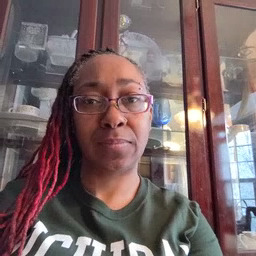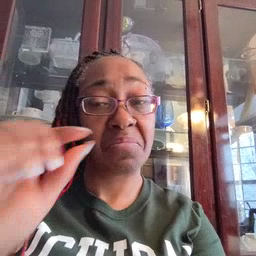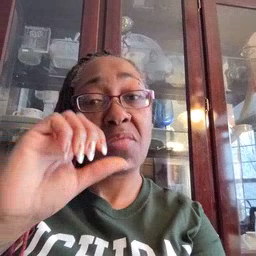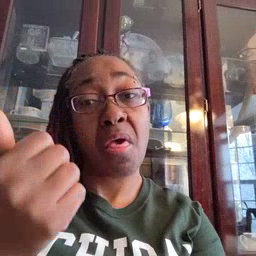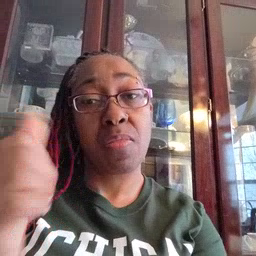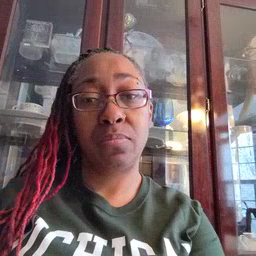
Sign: another